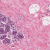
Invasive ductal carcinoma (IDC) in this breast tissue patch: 0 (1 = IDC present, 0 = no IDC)